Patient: sex M, age 55
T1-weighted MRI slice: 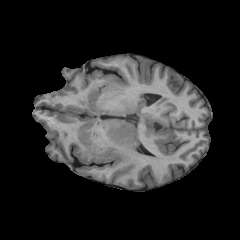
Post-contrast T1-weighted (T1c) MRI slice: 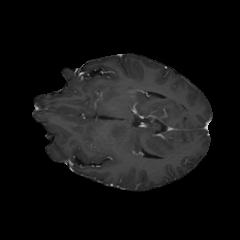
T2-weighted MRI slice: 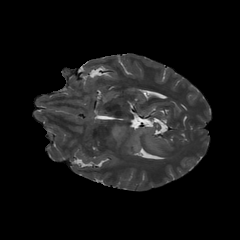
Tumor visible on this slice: yes
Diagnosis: Astrocytoma, IDH-wildtype
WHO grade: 2